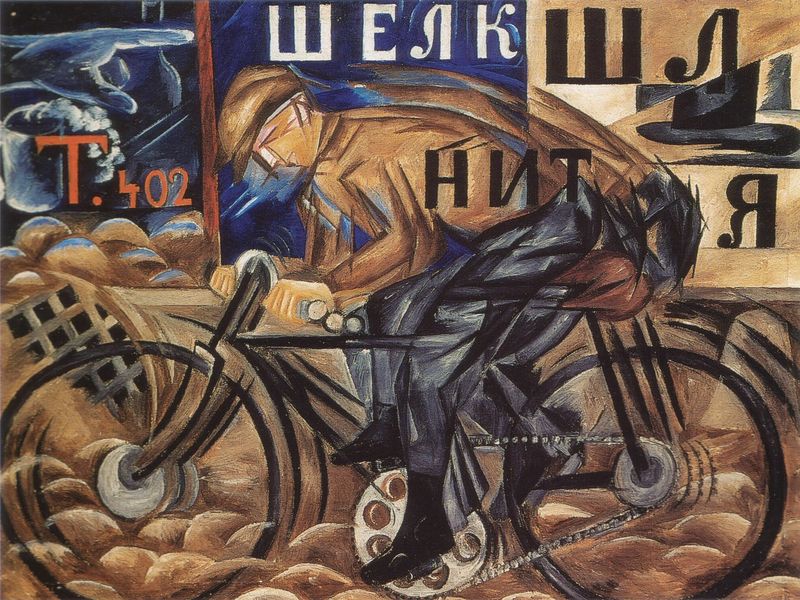
Titel: Radfahrer
Künstler: Natalia Goncarova
Standort: Sankt Petersburg
Institution: Staatliches Russisches Museum
Schlagwörter: blau, mann, braun, hut, schwarz, weiss, kappe, steine, räder, sattel, schrift, pflaster, russland, abstrakt, kette, modern, werbung, rad, anstrengung, buchstaben, dynamik, rennen, helm, fahrrad, lenker, reifen, radfahrer, russisch, treten, kyrillisch, kanaldeckel, pedale, straßenpflaster, fahrad, pedal, fahrradfahrer, radrennfahrer, rennradfahrer, shelk